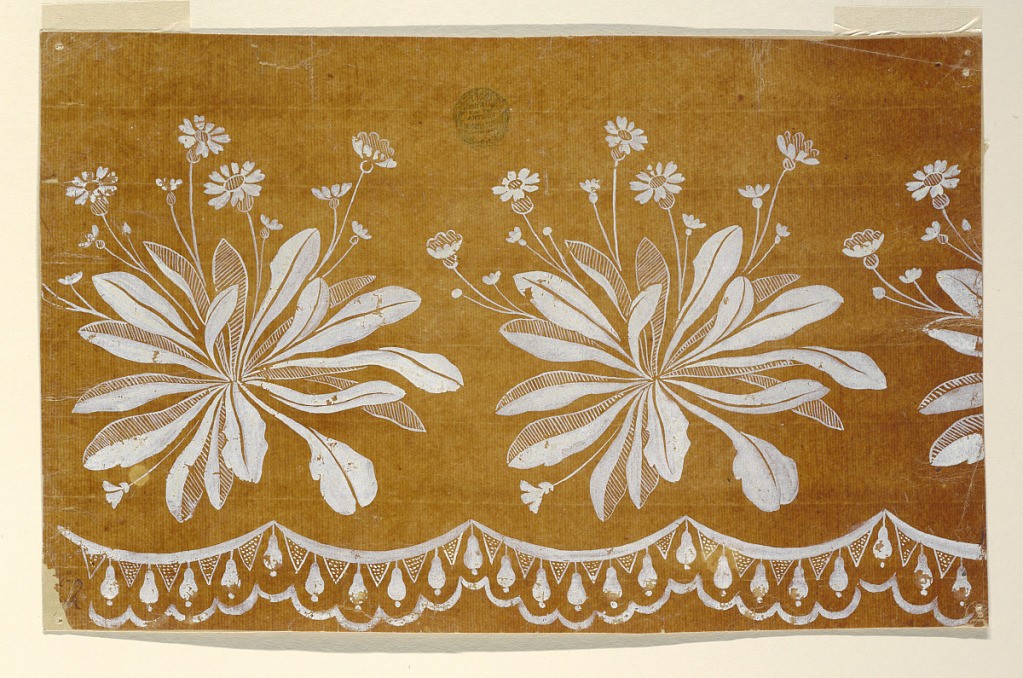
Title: Design for an Embroidered or Woven Horizontal Border of the "Fabrique de St. Ruf"
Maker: Fabrique de Saint Ruf, Lyon, France
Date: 1805–1815
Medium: Brush and white gouache on glazed tracing paper
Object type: Drawing
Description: A plant is shown over two festoons from which alternatively lacy triangles and pears are suspended. Scalloped edge at the bottom. Somewhat more than two repeats are shown.